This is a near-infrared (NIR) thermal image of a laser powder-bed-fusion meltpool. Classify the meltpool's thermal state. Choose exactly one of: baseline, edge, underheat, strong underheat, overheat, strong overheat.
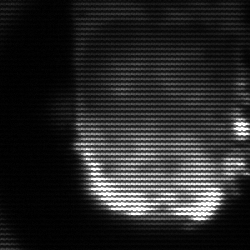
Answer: baseline